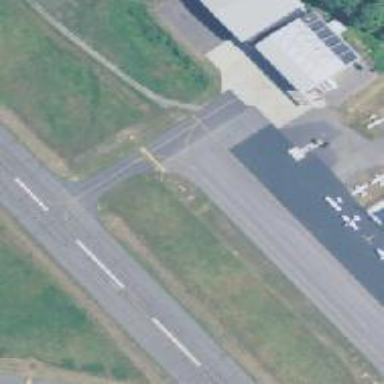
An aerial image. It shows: View of taxiway at the airport.